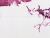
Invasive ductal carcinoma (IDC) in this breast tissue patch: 0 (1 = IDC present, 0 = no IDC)